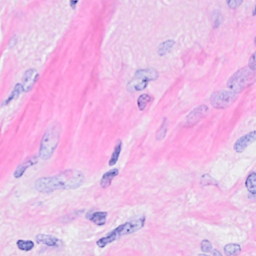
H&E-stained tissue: Breast